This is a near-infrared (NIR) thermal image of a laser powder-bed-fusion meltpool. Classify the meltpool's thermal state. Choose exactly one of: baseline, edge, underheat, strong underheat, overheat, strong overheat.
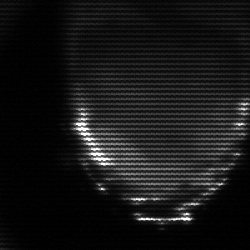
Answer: edge